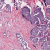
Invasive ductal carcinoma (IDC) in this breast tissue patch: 1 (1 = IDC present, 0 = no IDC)